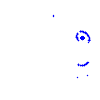
Particle: kaon